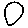
Label: circle